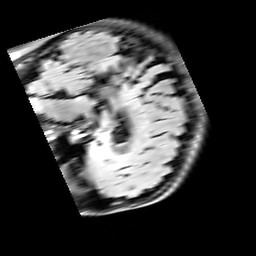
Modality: FLAIR
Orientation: sagittal
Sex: female
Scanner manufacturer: siemens
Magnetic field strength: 3 T
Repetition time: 10 s
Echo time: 0.09 s